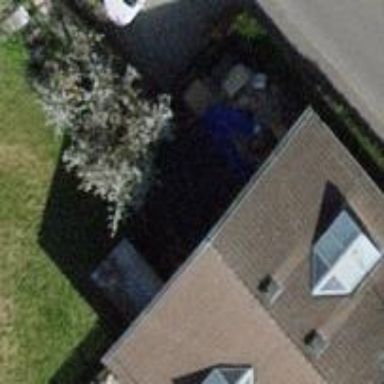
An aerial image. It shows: Garden surrounded by fence.